Field crop: maize
Growth stage: 2
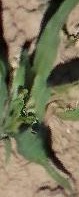
Species: maize